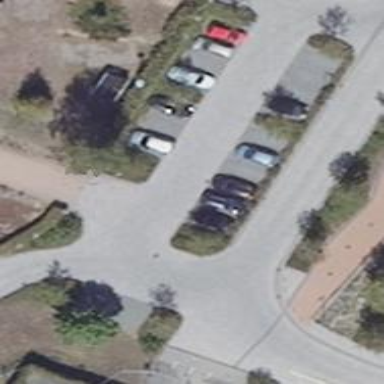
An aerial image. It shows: Parking aisle designated as service road.